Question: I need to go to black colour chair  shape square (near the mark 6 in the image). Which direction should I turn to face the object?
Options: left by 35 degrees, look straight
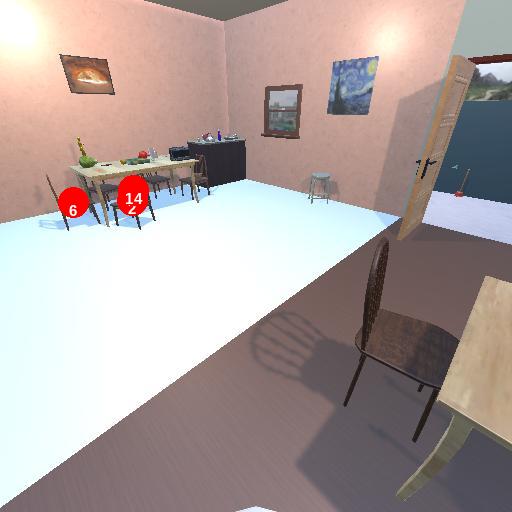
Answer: left by 35 degrees